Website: lowes
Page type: review-order
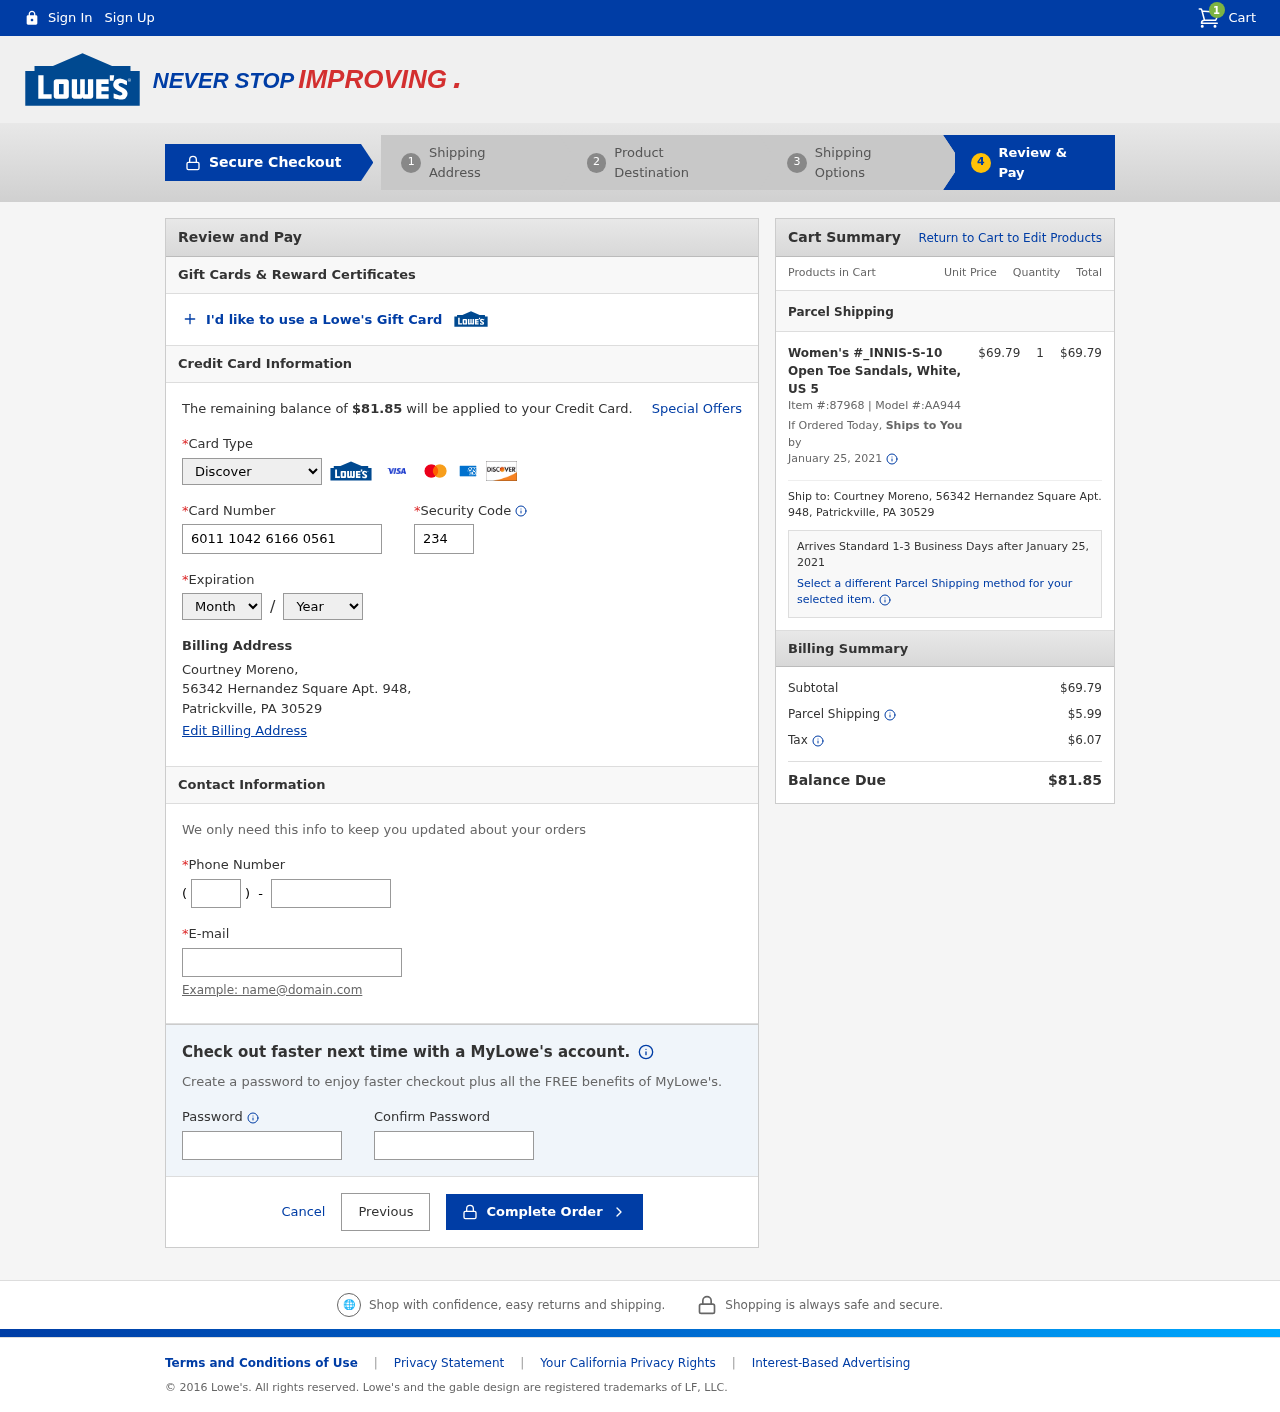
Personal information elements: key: PII_CARD_CVV
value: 234
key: PII_CARD_EXPIRY_MONTH
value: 10
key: PII_CARD_EXPIRY_YEAR
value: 29
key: PII_CARD_NUMBER
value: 6011 1042 6166 0561
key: PII_CARD_TYPE
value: Discover
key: PII_CITY
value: Patrickville
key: PII_EMAIL
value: courtney_moreno@hotmail.com
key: PII_FULLNAME
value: Courtney Moreno,
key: PII_PHONE
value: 7115993013
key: PII_PHONE_AREA
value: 711
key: PII_POSTCODE
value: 30529
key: PII_STATE_ABBR
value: PA
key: PII_STREET
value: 56342 Hernandez Square Apt. 948
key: PII_STREET
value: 56342 Hernandez Square Apt. 948,
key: PII_FULLNAME2
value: Courtney Moreno
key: PII_POSTCODE_FULL
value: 30529
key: PII_CITY_STATE
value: Patrickville, PA
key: PII_CITY_STATE_ZIP
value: Patrickville, PA 30529
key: PII_POSTCODE_NUMERIC
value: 30529
Product elements: key: PRODUCT1_NAME
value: Women's #_INNIS-S-10 Open Toe Sandals, White, US 5
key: PRODUCT1_PRICE
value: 69.79
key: PRODUCT1_QUANTITY
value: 1
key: PRODUCT1_ITEM_NUMBER
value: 87968
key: PRODUCT1_MODEL_NUMBER
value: AA944
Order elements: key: ORDER_NUM_ITEMS
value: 1
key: ORDER_TOTAL
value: $81.85
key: ORDER_SHIPPING_DATE
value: January 25, 2021
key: ORDER_SUBTOTAL
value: $69.79
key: ORDER_SHIPPING_DATE2
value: January 25, 2021
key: ORDER_SUBTOTAL2
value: $69.79
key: ORDER_SHIPPING_COST
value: $5.99
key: ORDER_TAX
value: $6.07